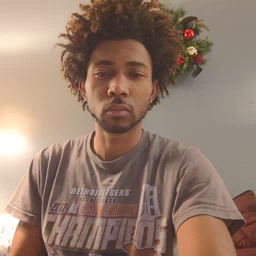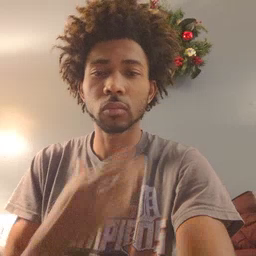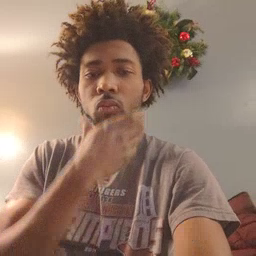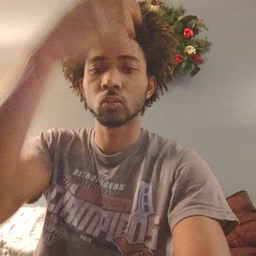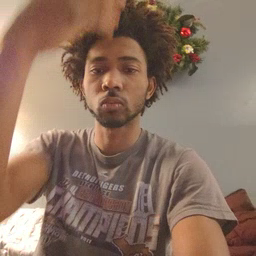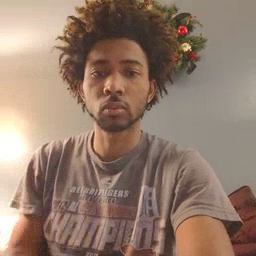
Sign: giraffe